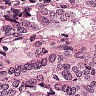
Metastatic tissue present: yes